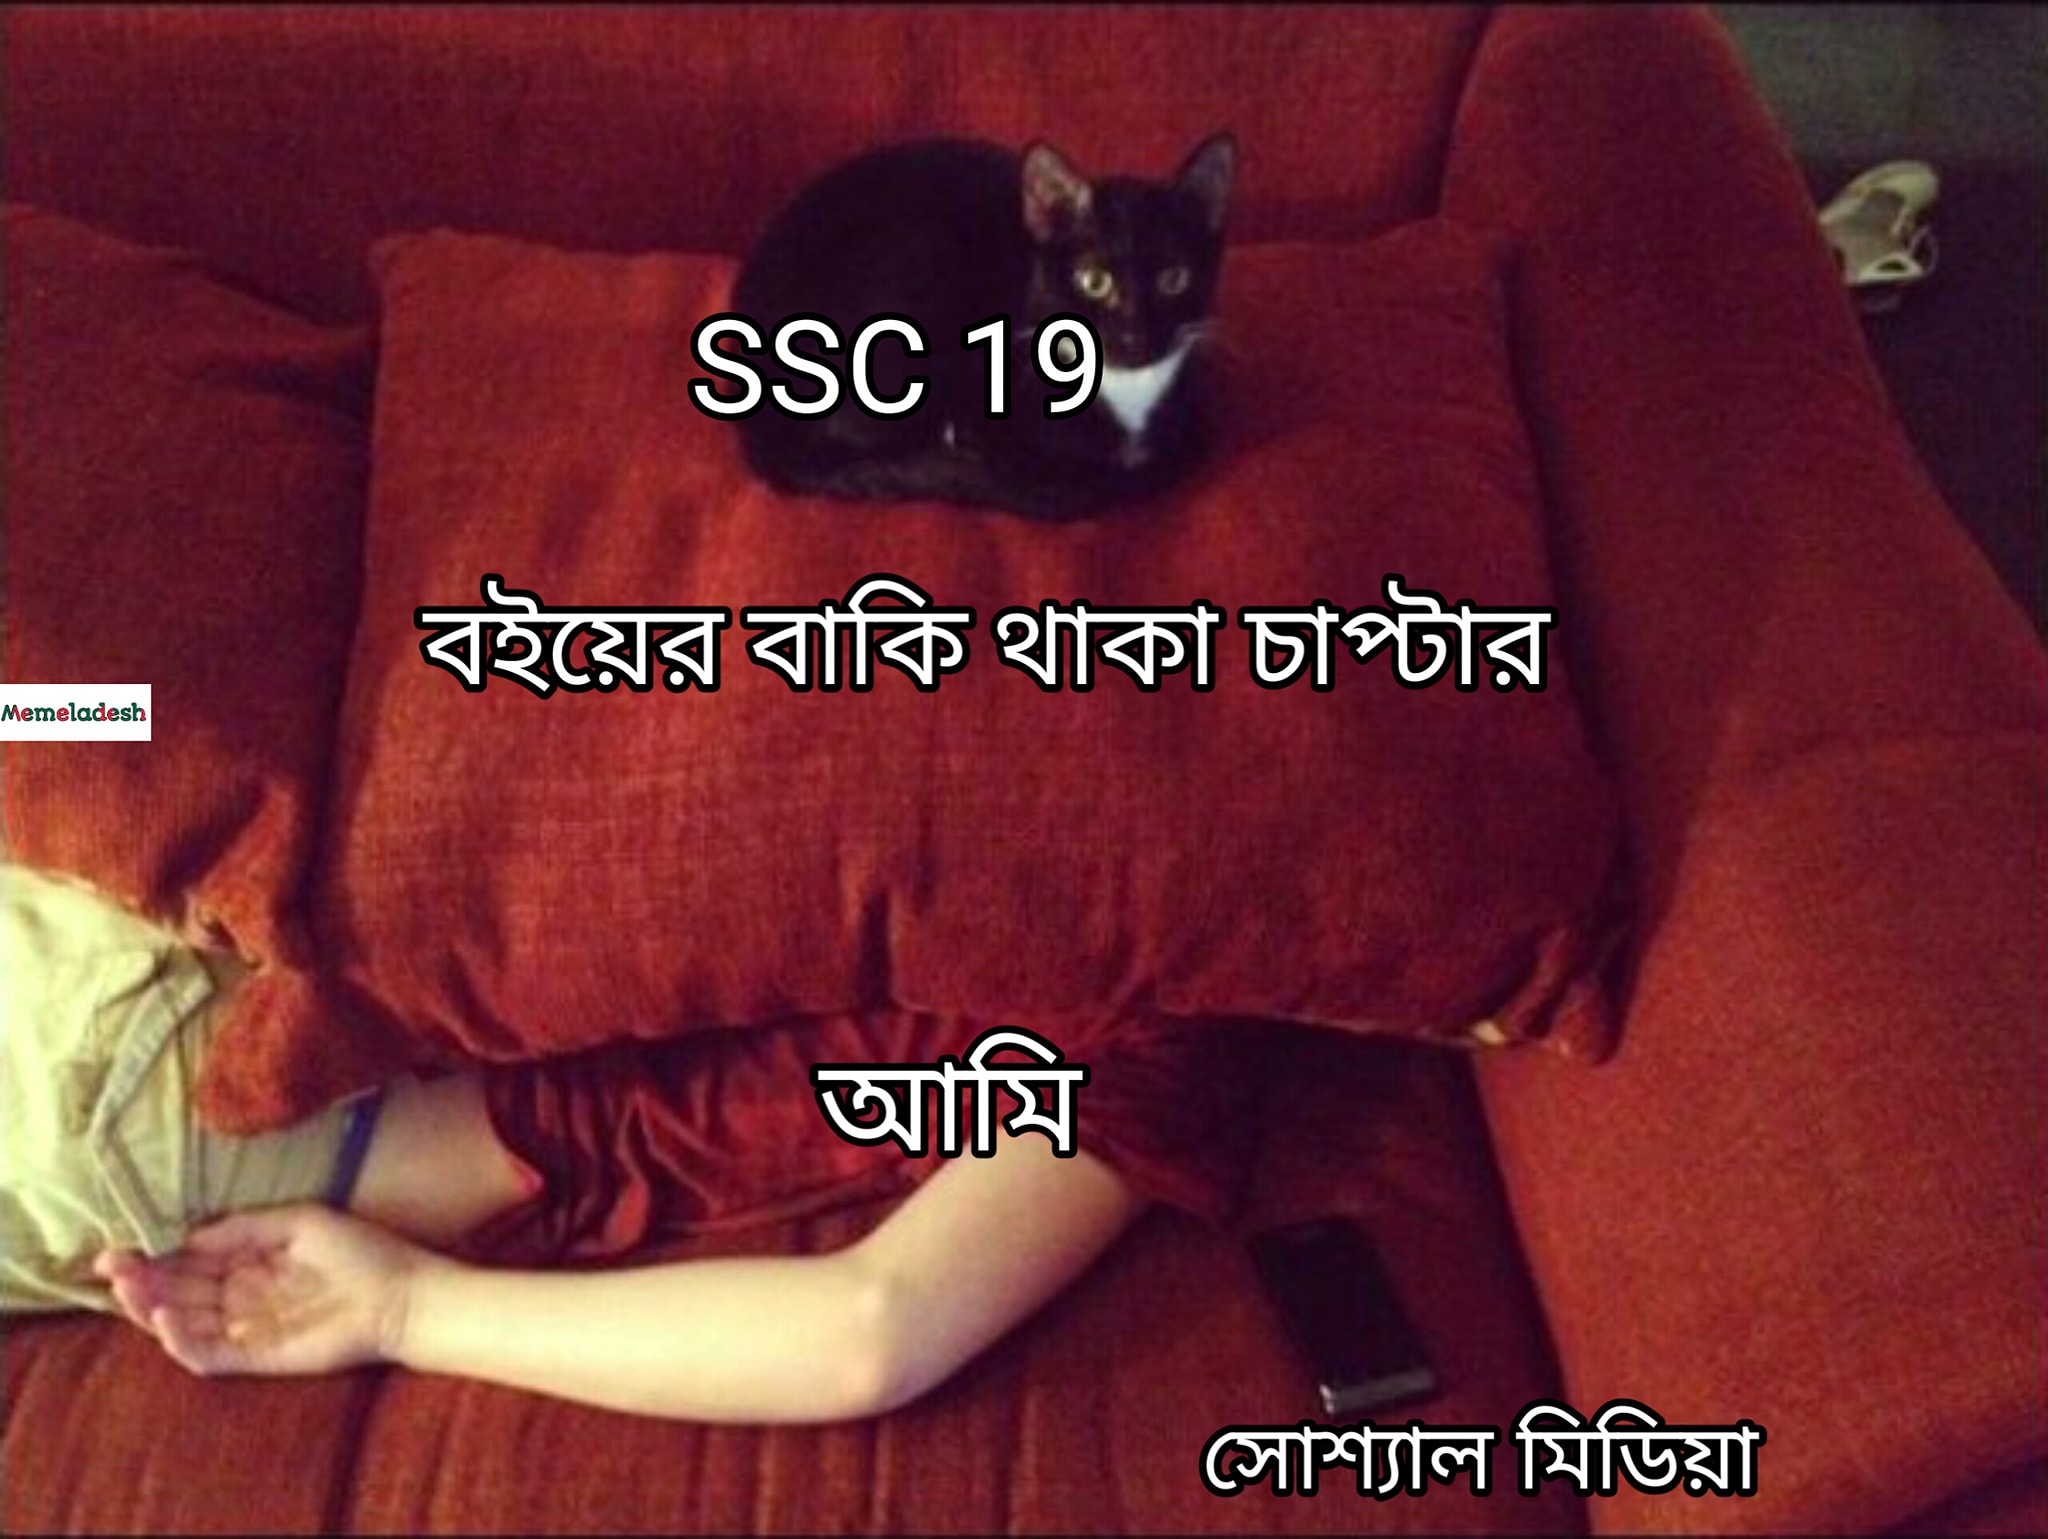
Caption: SSC 19    বইয়ের বাকি থাকার চাপ্টার    আমি    সোশ্যাল মিডিয়া
Label: non-hate